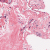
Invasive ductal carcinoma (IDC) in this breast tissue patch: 0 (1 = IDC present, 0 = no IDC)